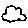
Label: cloud